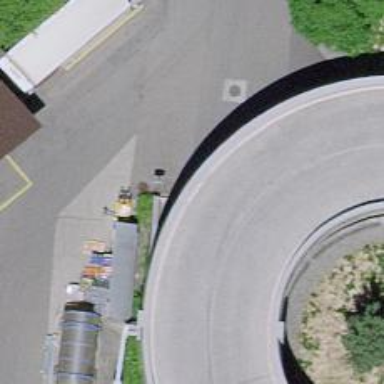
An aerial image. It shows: Parking entrance.